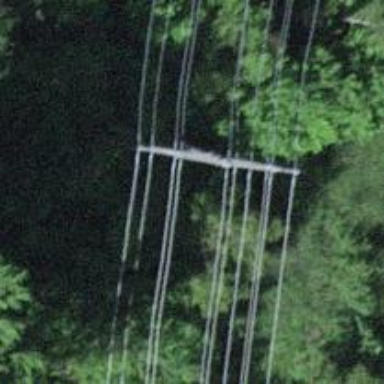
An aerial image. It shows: Power tower.